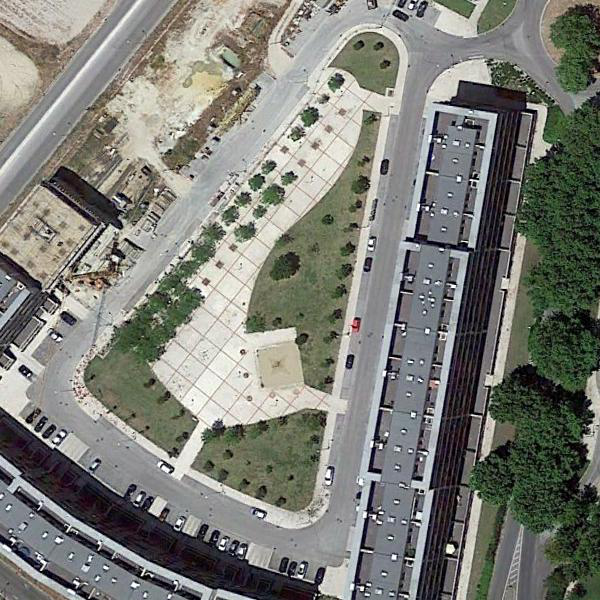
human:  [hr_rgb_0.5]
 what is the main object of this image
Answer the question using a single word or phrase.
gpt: square